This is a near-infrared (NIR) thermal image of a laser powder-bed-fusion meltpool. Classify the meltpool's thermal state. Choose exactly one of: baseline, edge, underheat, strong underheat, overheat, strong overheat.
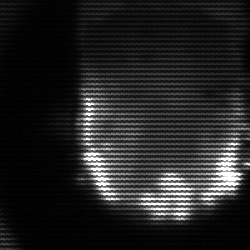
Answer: baseline